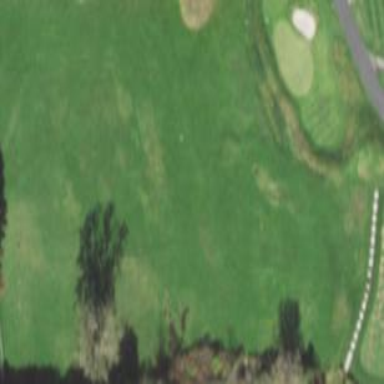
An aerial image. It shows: Grassy area designated as driving range for golf.